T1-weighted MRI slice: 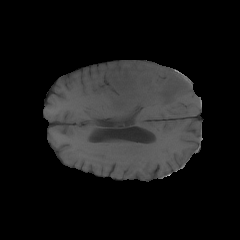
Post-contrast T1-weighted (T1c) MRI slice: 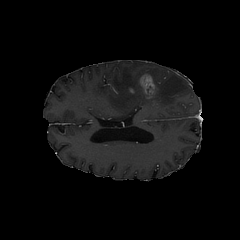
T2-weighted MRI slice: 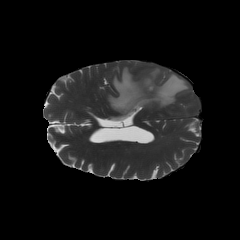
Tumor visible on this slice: yes